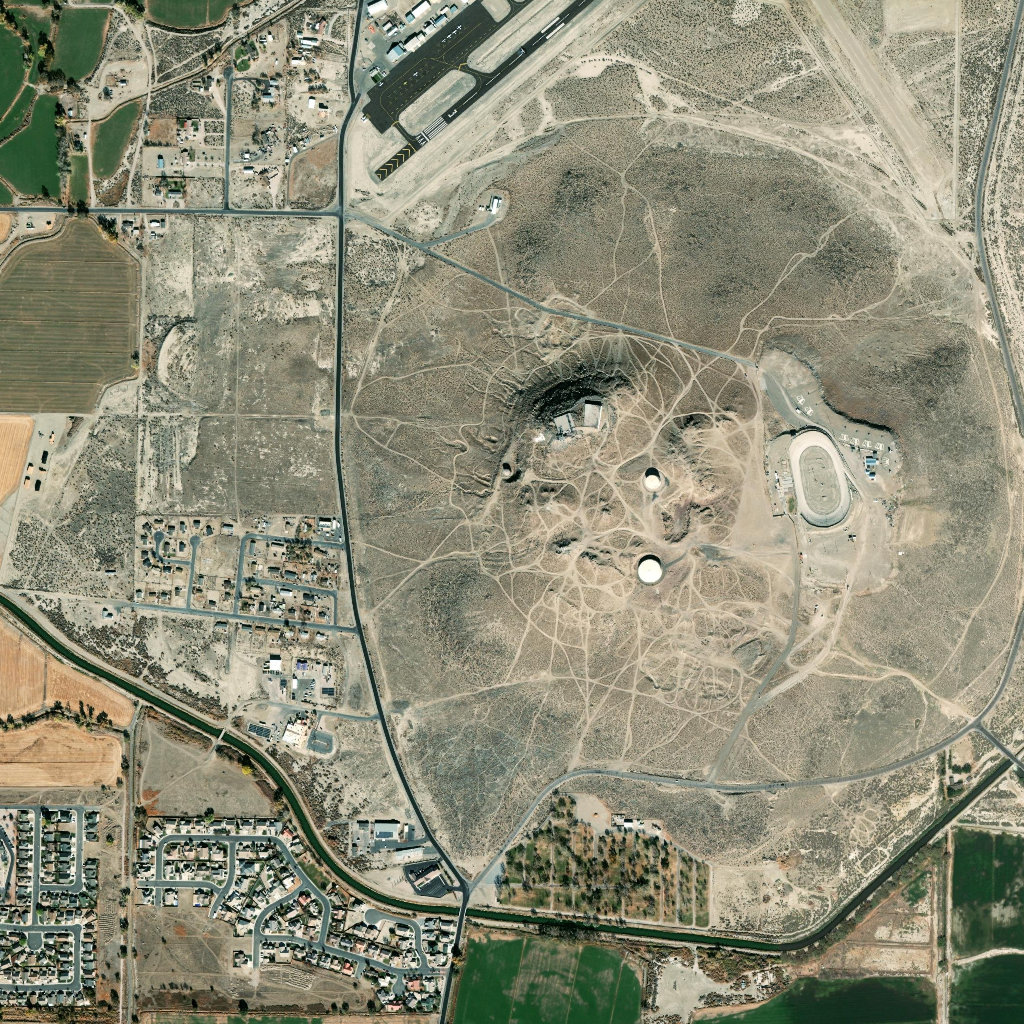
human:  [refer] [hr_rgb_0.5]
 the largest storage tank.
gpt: <box>[[62, 54, 65, 57, 0]]</box>